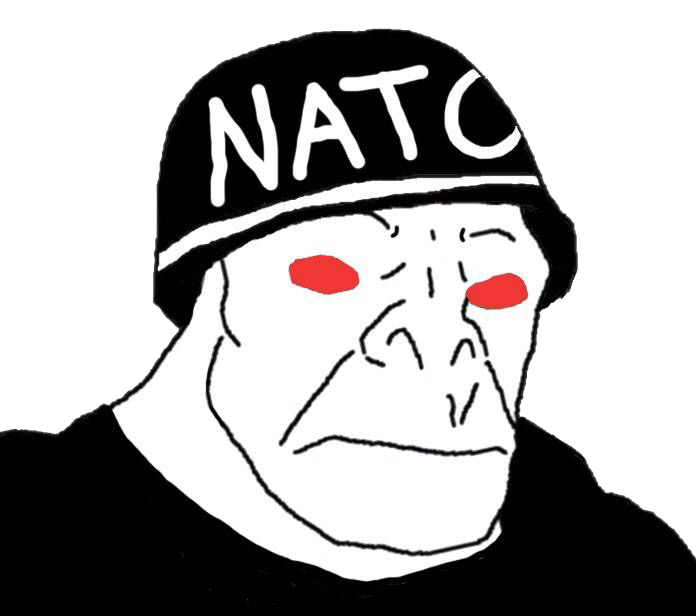
Label: 5_Craig